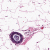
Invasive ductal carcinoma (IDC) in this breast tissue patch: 0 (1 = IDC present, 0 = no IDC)